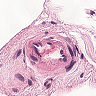
Metastatic tissue present: no